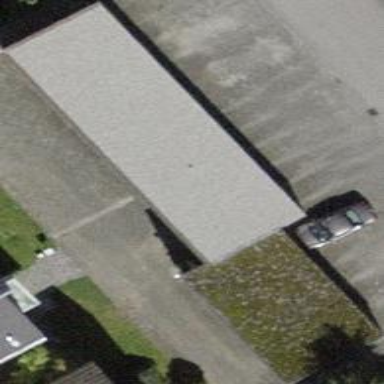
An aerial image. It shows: Group of garages.